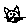
Label: cat